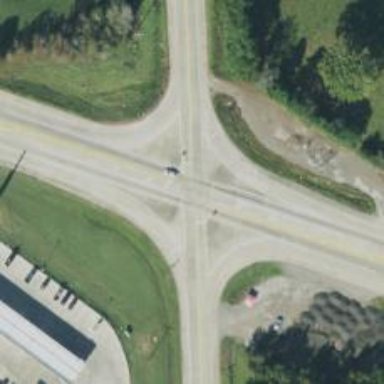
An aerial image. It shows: Stop road.